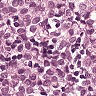
Metastatic tissue present: yes